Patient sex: F
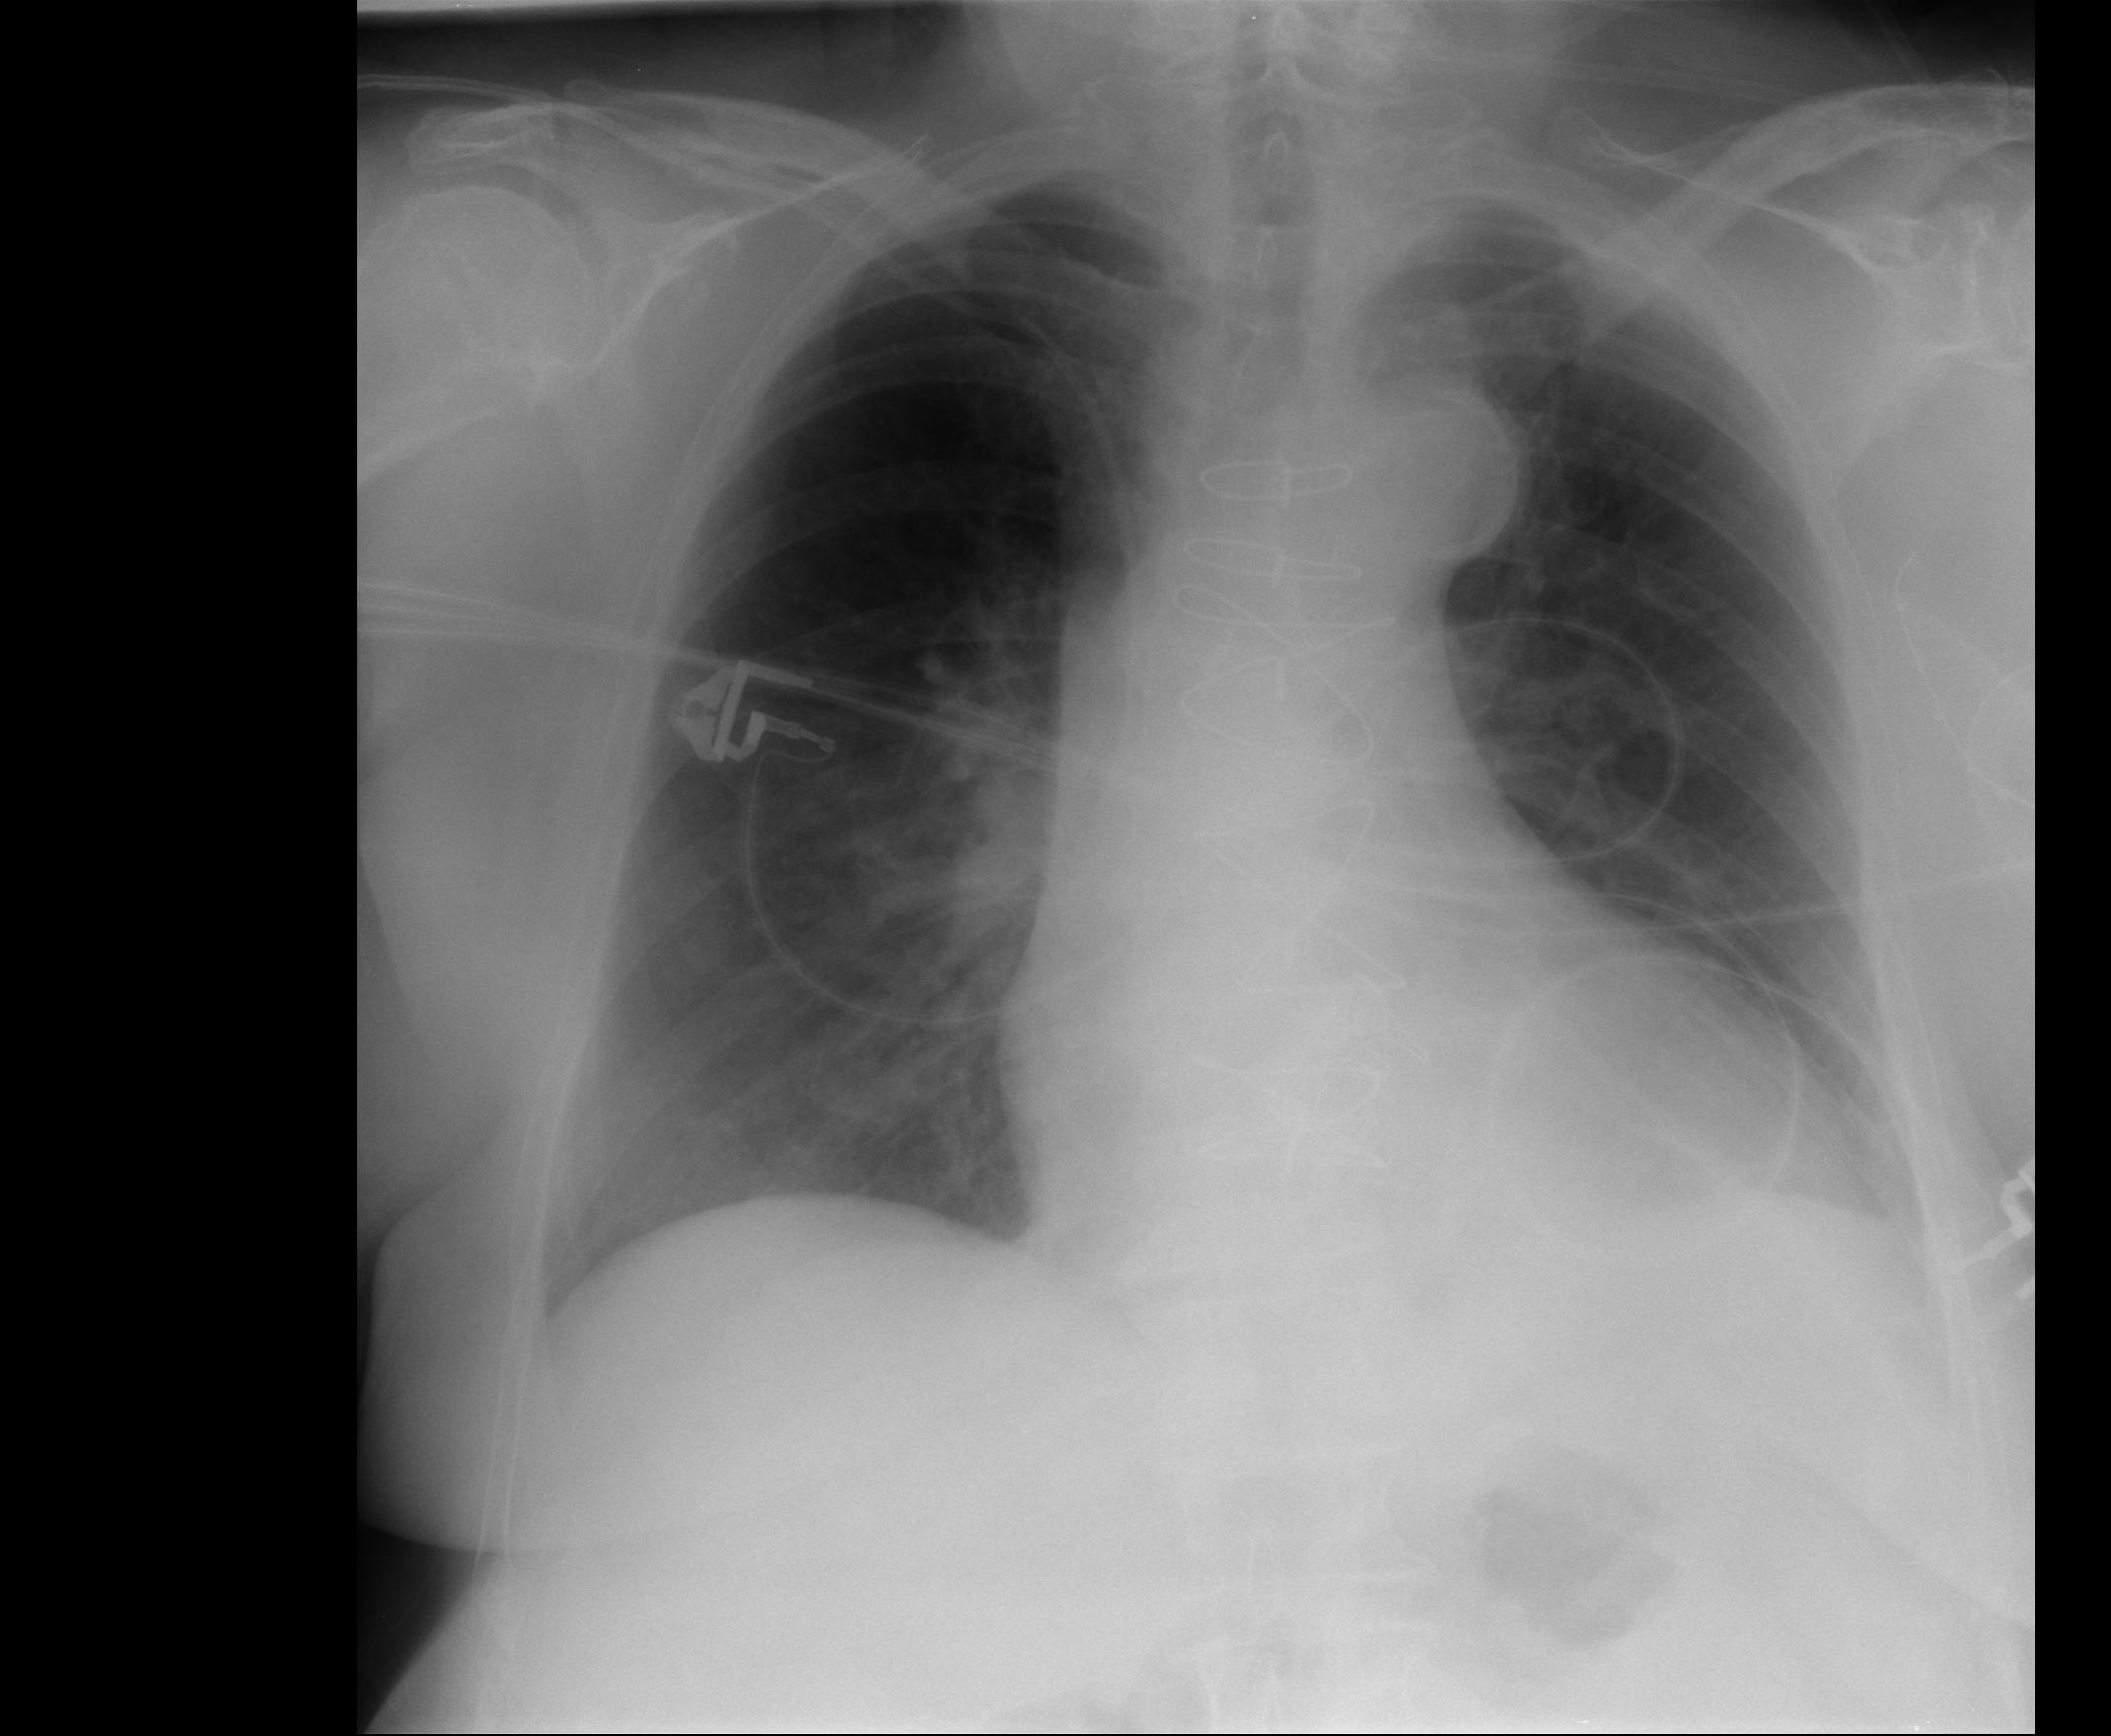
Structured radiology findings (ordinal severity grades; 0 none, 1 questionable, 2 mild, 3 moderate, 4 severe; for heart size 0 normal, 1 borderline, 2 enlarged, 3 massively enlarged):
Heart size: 2
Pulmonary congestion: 2
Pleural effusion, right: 0
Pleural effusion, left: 2
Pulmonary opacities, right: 1
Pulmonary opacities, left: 1
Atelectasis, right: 2
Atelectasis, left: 2